Question: So, I've been asked by my employer to develop an attendance system if they attend a meeting where employees will only need to key in their ID_NO into the system. My problem is, when I was inserting their ID no, my staff table keep appearing like this

and when I use query, it end up filling the ic_no with the number <PHONE>
I really need the help to solve this since I need to proceed with the coding of the project next.
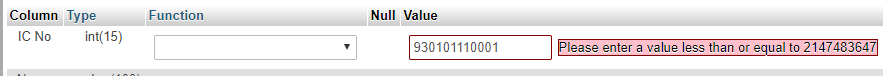
Answer: You should probably go with BIGINT.
Take a look at the ranges:
Reference: <URL>
Keep reading for more in-depth information...
---
# Why does it set that value?
> [...] When an out-of-range value is assigned to an integer column, MySQL
stores the value representing the corresponding endpoint of the column
data type range.
Ref: <URL>
---
# Why didn't INT(15) work?
That number (15) doesn't share the same meaning as we have in VARCHAR.
> MySQL supports an extension for optionally specifying the display
width of integer data types [...]. The display width does not constrain the range of values that can be stored in the column.
Ref: <URL>